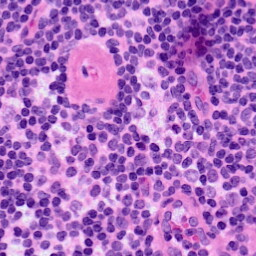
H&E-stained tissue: LymphNode